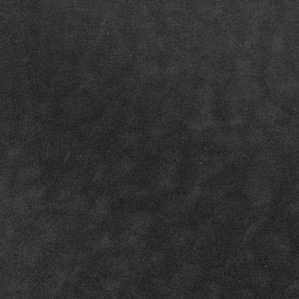
Label: frost